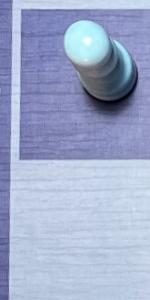
Label: Empty